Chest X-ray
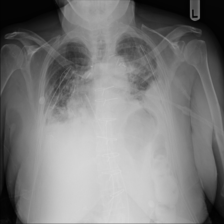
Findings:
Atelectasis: positive
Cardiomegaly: negative
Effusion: negative
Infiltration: negative
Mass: negative
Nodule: negative
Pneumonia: negative
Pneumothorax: negative
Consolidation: negative
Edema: negative
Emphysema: negative
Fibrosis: negative
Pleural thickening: negative
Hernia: negative